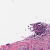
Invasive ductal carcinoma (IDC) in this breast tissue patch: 1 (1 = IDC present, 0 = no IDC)